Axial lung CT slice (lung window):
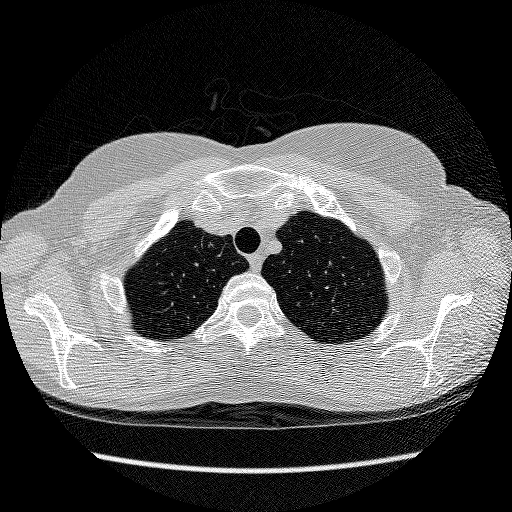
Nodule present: no